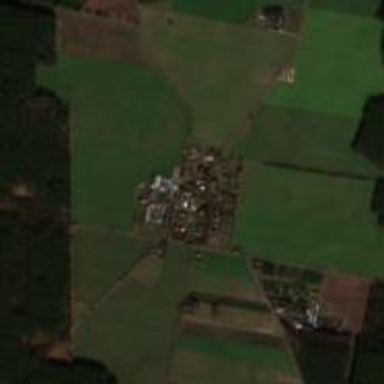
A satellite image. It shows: Village.